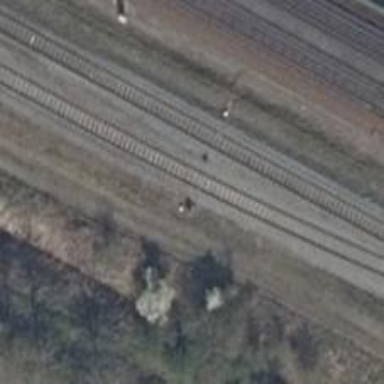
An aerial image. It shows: Railway signal.